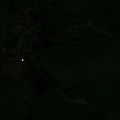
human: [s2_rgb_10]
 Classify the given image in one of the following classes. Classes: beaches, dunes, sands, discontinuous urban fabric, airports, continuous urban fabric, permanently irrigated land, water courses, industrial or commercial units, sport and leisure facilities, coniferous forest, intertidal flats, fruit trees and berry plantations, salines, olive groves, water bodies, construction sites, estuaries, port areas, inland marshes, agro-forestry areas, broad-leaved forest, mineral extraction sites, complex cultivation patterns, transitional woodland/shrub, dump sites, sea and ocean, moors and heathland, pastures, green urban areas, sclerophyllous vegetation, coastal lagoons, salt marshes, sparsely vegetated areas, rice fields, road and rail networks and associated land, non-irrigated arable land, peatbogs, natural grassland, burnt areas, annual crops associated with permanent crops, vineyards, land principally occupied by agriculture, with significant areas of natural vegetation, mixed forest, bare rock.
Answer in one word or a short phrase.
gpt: discontinuous urban fabric, pastures, complex cultivation patterns, land principally occupied by agriculture, with significant areas of natural vegetation, mixed forest